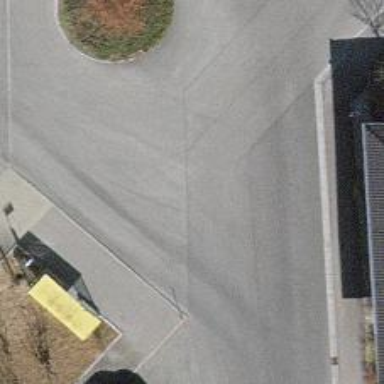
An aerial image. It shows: Public transport stop position.